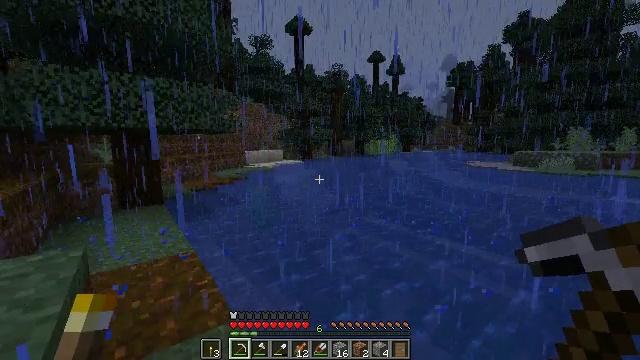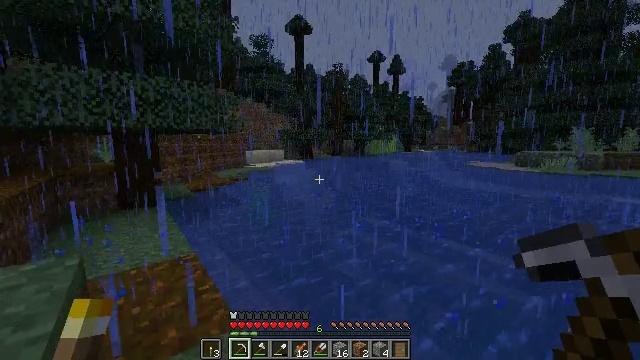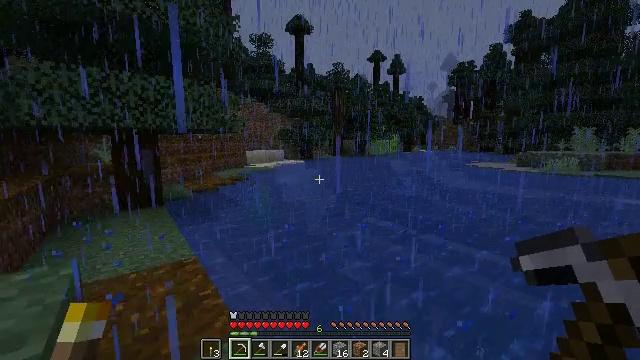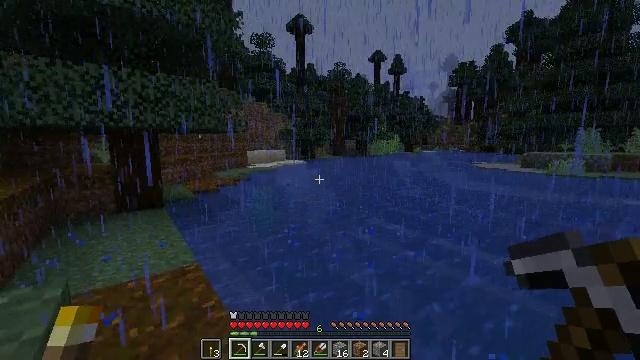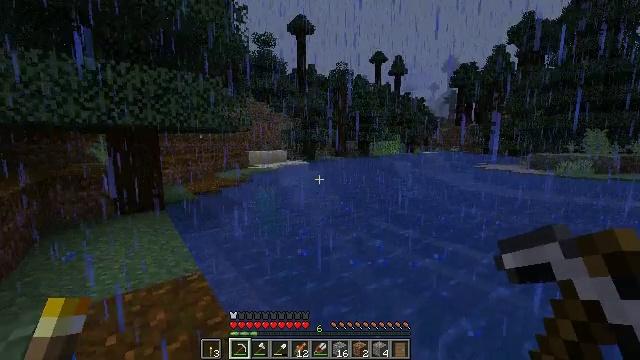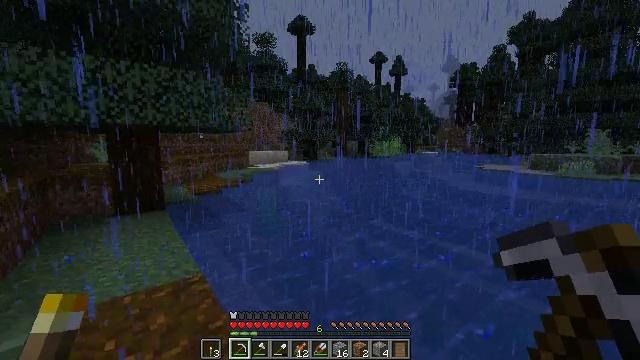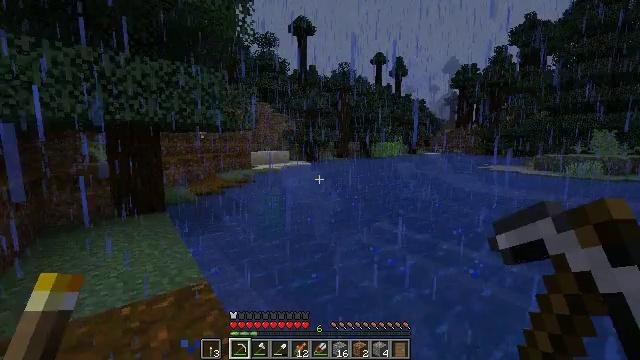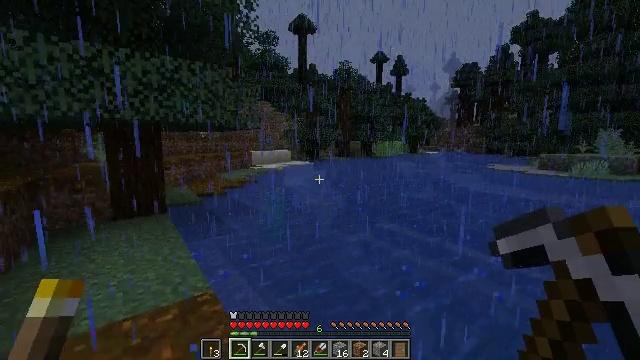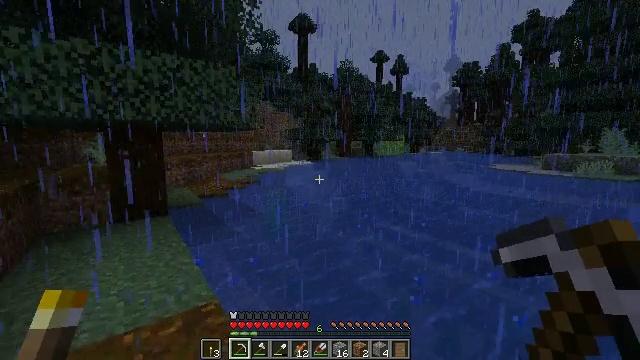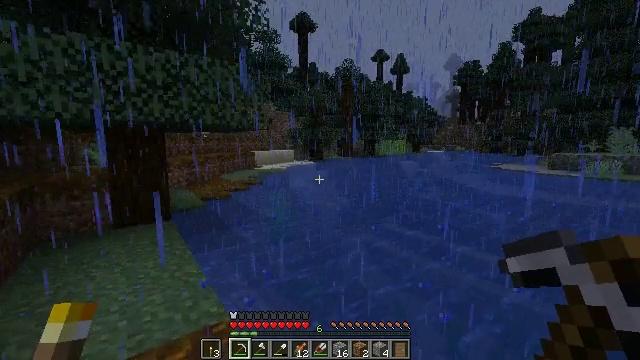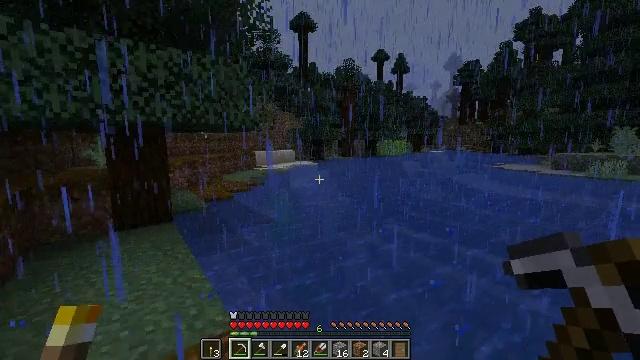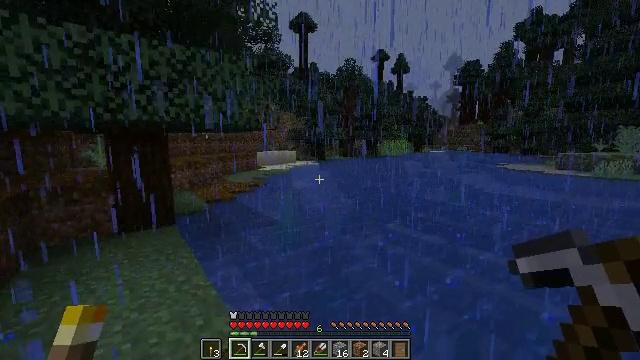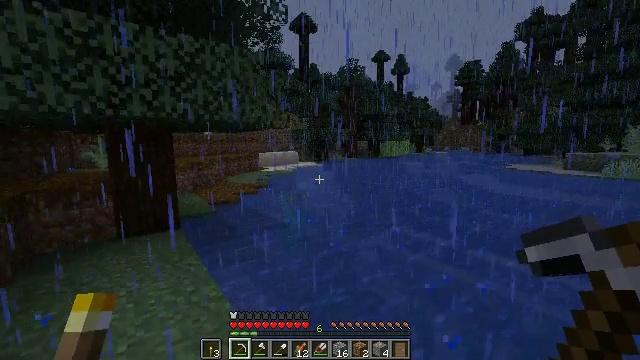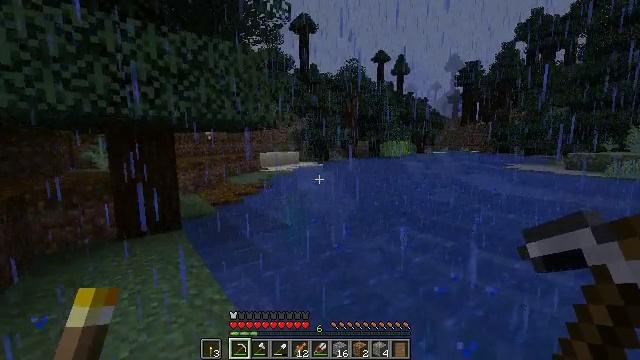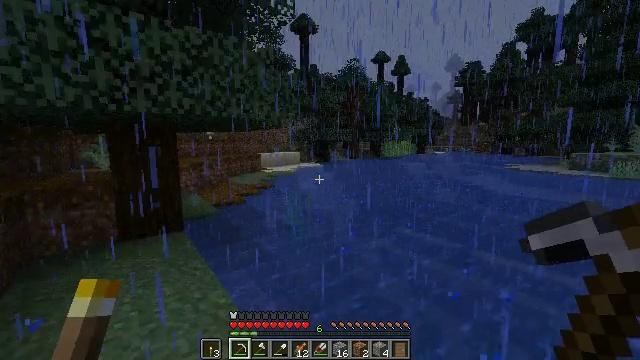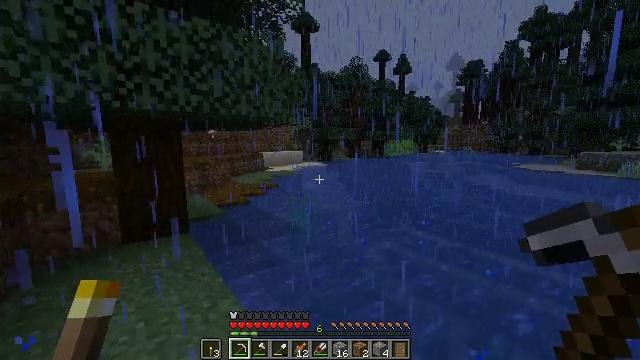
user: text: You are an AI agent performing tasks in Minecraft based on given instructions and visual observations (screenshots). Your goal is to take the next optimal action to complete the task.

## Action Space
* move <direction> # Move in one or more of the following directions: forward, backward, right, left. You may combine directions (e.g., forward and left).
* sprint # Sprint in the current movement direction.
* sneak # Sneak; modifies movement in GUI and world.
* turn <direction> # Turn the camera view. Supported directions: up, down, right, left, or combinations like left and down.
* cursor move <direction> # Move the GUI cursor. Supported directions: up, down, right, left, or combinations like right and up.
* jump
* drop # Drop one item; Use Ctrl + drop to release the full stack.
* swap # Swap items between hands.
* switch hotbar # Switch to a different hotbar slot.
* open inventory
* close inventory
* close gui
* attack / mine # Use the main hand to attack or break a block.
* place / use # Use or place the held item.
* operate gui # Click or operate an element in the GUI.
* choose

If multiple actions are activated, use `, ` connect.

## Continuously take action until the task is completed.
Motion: motion action
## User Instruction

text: Harvest sugar cane from the plant.
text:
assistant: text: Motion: move forward and move left
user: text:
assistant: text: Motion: move forward and move left
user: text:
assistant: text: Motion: move forward and move left
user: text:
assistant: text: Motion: move forward and move left
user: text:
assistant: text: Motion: move forward and move left
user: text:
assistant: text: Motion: move forward and move left
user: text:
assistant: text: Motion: move forward and move left
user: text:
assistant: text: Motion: move forward and move left
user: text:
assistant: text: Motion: move forward and move left
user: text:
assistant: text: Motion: move forward and move left
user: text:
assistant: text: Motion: move forward and move left
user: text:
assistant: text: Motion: move forward and move left
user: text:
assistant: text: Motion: move forward and move left
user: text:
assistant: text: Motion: move forward and move left
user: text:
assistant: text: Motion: move forward and move left
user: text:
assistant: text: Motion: move forward and move left, turn left
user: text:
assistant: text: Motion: move forward and move left, turn left and down
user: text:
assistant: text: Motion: move forward, turn left
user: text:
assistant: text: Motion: move forward, turn left
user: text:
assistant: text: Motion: move forward
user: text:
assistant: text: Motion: move forward
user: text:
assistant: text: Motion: move forward, turn left
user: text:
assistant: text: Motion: move forward, turn left
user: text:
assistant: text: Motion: move forward
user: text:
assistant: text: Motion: move forward
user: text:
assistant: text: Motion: move forward, turn right
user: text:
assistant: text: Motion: move forward, turn right
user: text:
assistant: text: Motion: move forward, turn right
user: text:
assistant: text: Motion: move forward
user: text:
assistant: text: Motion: move forward and move right